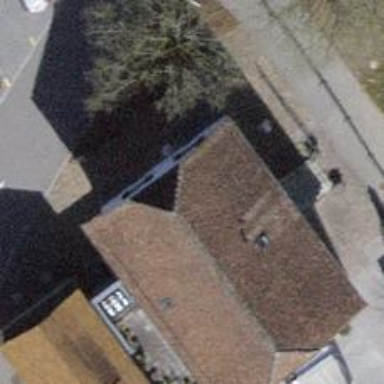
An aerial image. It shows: Restaurant.